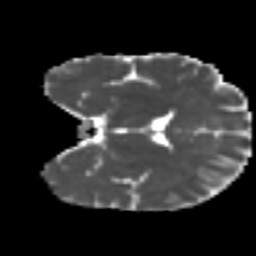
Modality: MD
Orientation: coronal
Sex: male
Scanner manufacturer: ge
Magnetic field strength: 3 T
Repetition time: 7 s
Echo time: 0.081 s